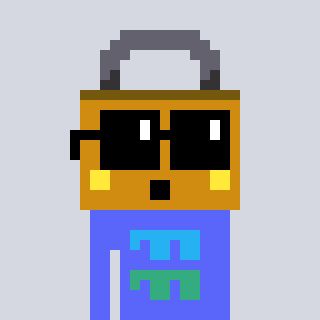
a pixel art character with square black sunglasses, a lock-shaped head and a purple-colored body on a cool background